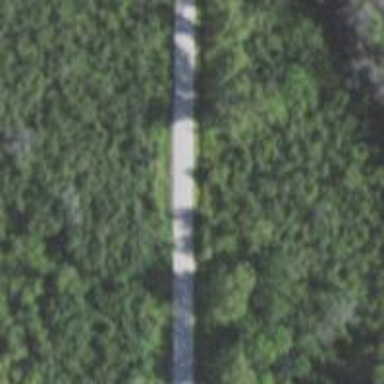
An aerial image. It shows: Culvert tunnel.